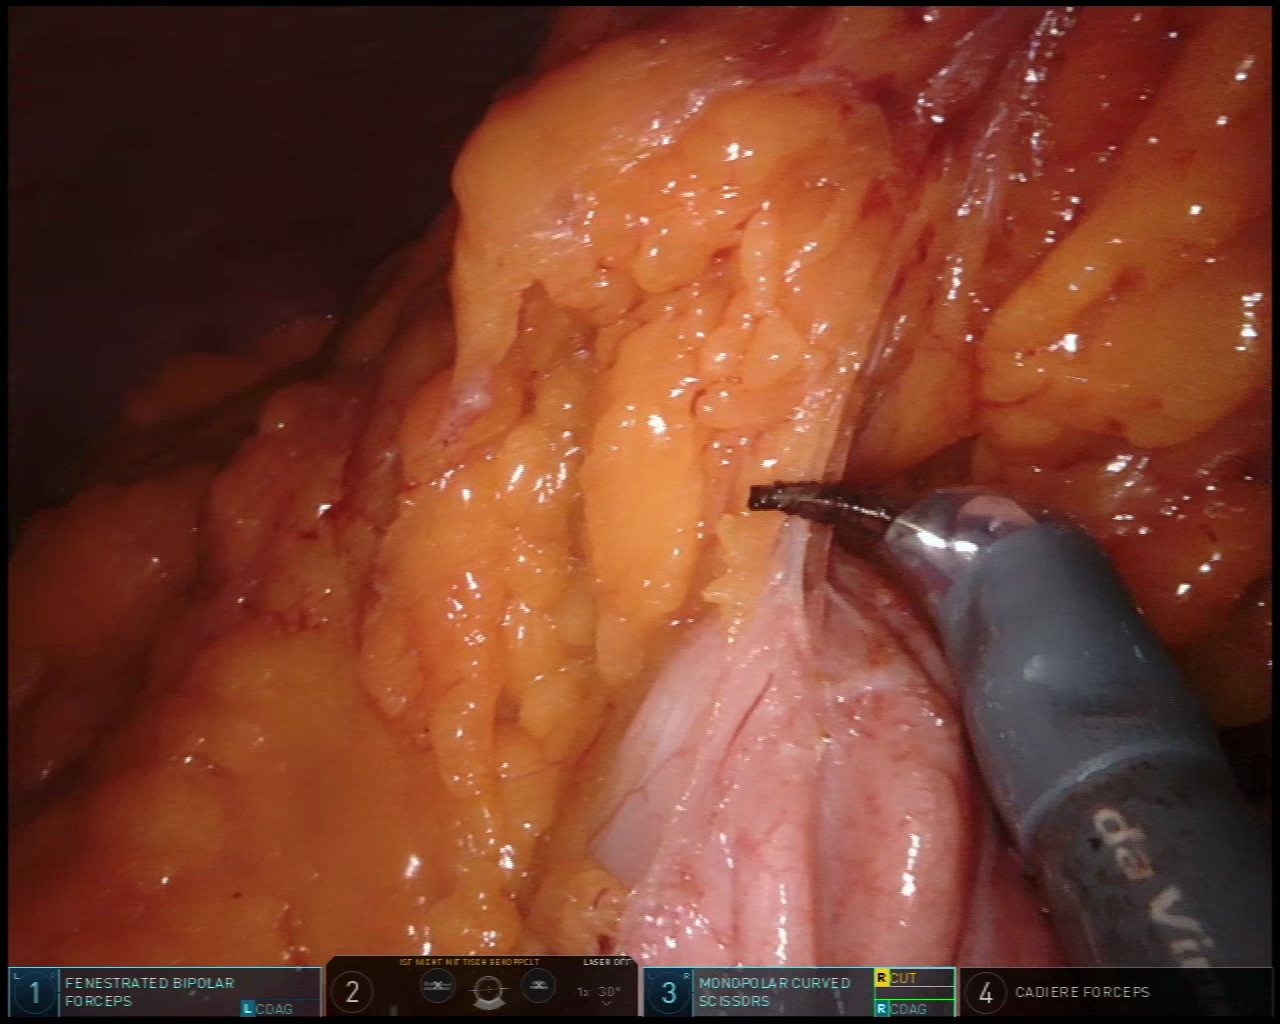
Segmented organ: colon
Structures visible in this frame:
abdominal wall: no
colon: yes
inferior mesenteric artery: no
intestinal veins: no
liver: no
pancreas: no
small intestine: no
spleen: no
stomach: no
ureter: no
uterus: no
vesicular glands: no